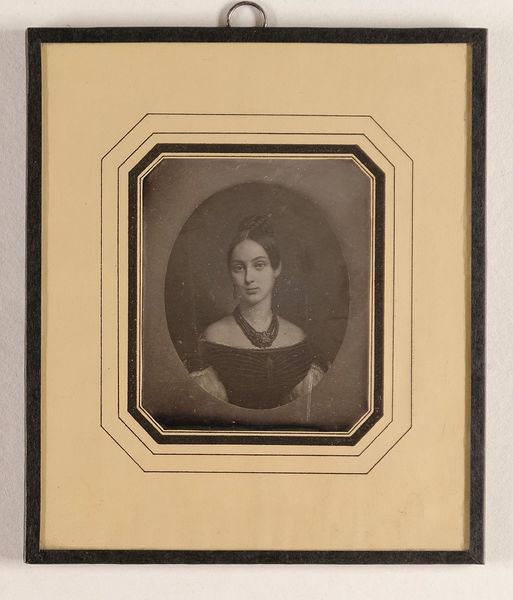
Titel: Mathilde Oppenheimer, geb. Buchholz aus Lübeck (gest. ca 1844)
Standort: Hamburg
Institution: Museum für Kunst und Gewerbe Hamburg
Schlagwörter: elegant, frau, haar, kleid, malerei, gesicht, knoten, ärmel, person, brustbild, schultern, oval, dreiviertelansicht, halskette, foto, fotografie, photographie, photo, reproduktion, lichtbild, daguerreotypie, historische, bildwerke, angewandte und bildende kunst, hessische systematik, persönlichkeit, gemälde, reproduktionsfotografie, kunstreproduktion, reproduktionsphotographie, gemäldes